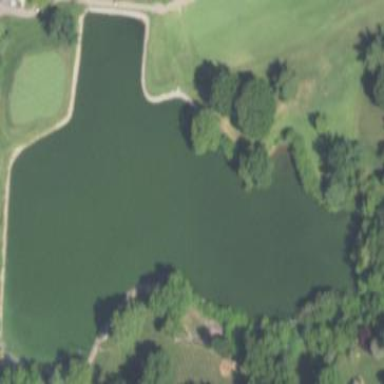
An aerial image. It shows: Water hazard on golf course.